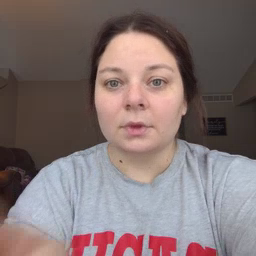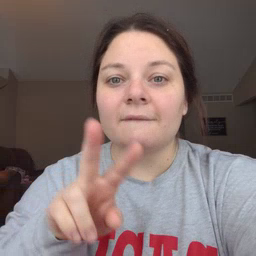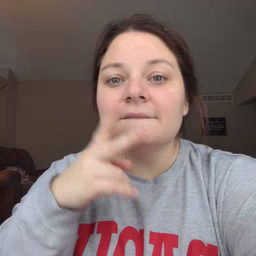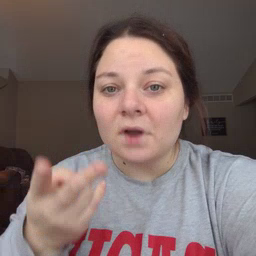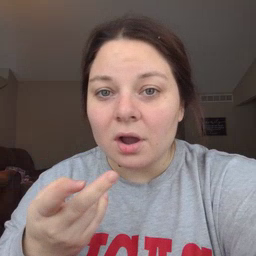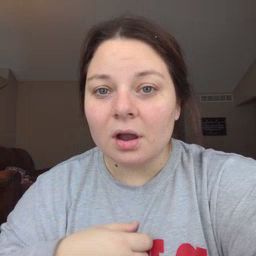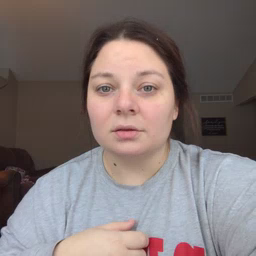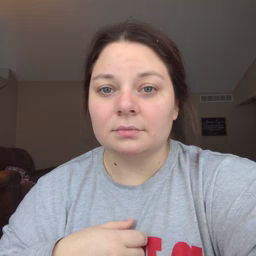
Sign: fall